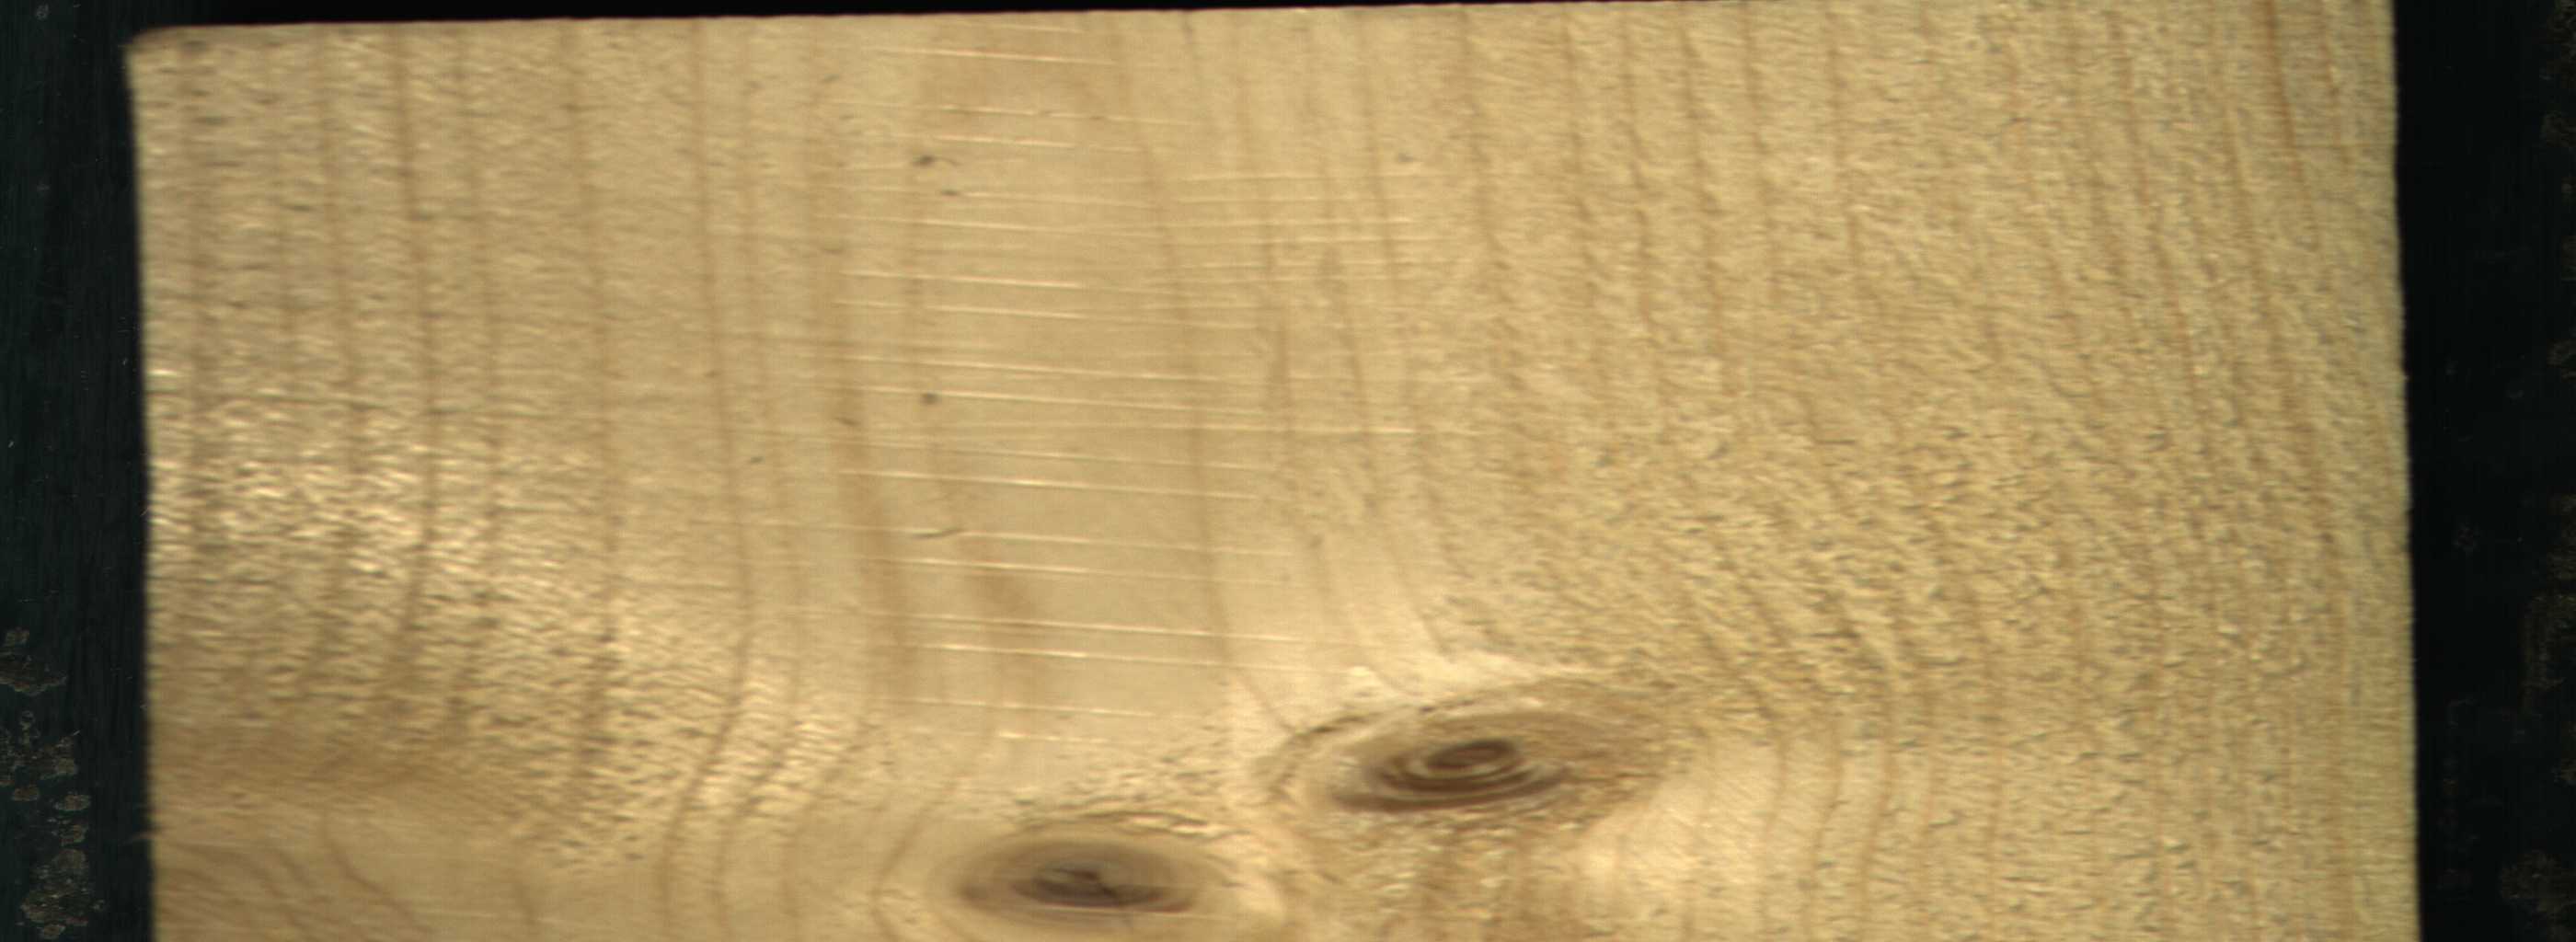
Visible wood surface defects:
Live_Knot
Live_Knot